Interaction volume radius: 5 \u00c5
Interaction volume height: 15 \u00c5
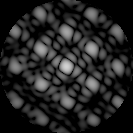
Disorder parameter: 0.1666